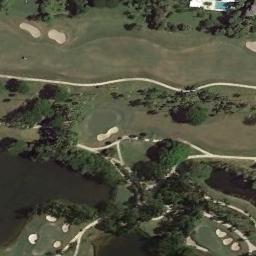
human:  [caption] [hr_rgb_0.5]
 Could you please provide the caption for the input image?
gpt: There are several bunkers and lakes and a few paths and many trees on a large green lawn on the golf course .

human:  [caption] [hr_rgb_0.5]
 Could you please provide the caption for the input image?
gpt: There are many trees near the golf course .

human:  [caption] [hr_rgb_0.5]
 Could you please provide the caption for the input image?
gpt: There are five bunkers in this area, Two winding paths and a small river .

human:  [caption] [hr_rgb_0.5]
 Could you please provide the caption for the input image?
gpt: The golf course has three lakes, Some fairways, Roads, Barrier trees and sandpits .

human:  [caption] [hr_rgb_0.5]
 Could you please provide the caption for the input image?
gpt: There are some bunkers and two lakes on the golf course .